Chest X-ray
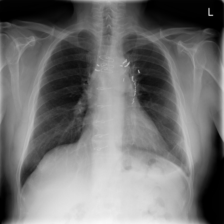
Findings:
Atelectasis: positive
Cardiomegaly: negative
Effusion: positive
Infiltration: negative
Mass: negative
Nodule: negative
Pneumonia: negative
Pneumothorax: negative
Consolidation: negative
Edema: negative
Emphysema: negative
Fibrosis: negative
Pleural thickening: positive
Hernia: negative